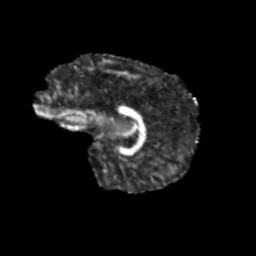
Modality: FA
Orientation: sagittal
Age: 12
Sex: female
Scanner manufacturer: siemens
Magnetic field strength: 3 T
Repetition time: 3.8 s
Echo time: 0.07 s